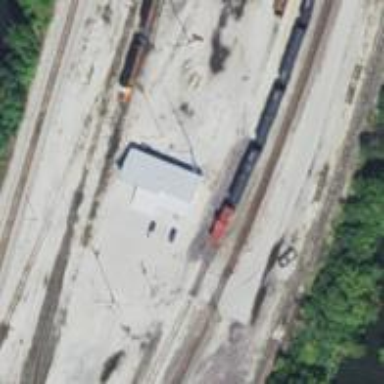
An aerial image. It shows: Railway yard.